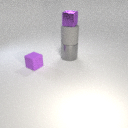
large gray metal cylinder below large gray rubber cylinder